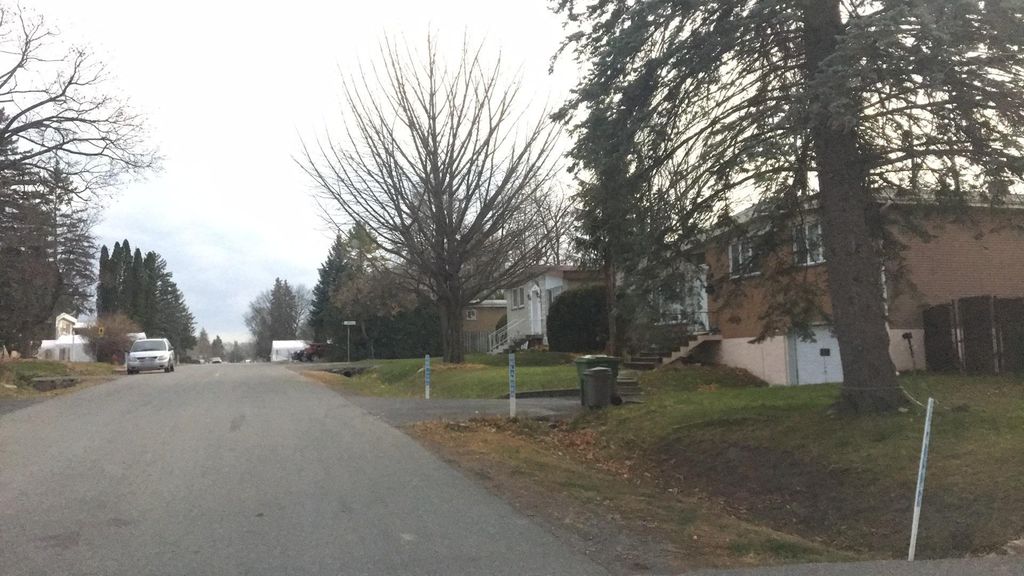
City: montreal